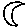
Label: moon